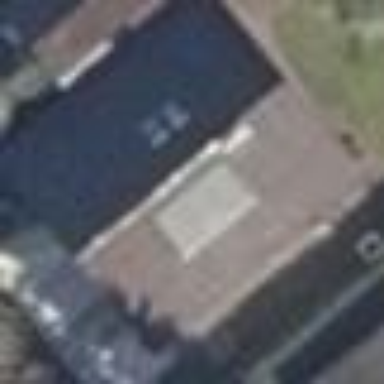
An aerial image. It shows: Gabled roofed house.